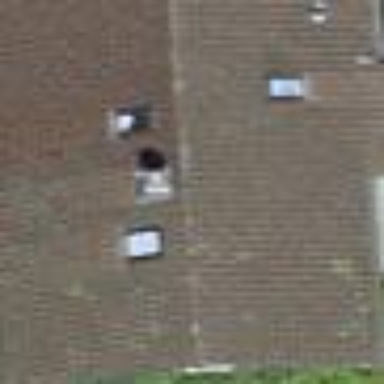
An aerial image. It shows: Gabled roof house.